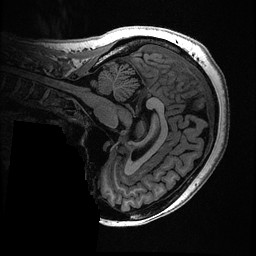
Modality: T1w
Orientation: sagittal
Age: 52
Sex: female
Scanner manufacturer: ge
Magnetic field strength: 3 T
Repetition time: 0.006952 s
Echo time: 0.00292 s